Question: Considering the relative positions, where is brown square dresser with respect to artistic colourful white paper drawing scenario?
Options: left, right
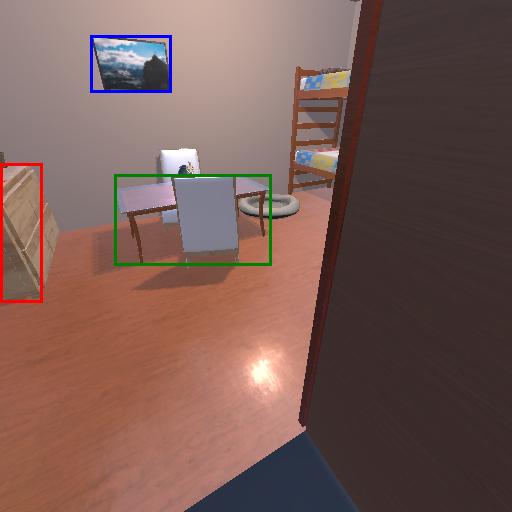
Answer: left